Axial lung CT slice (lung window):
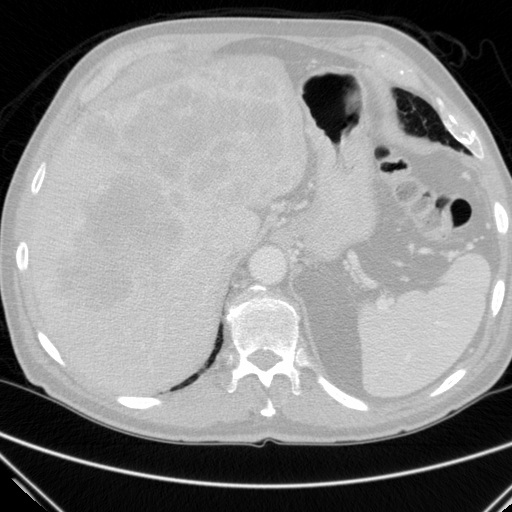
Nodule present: no